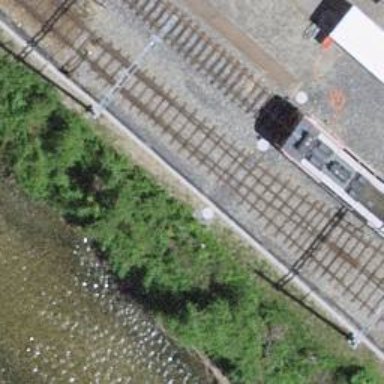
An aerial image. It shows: Railway switch.